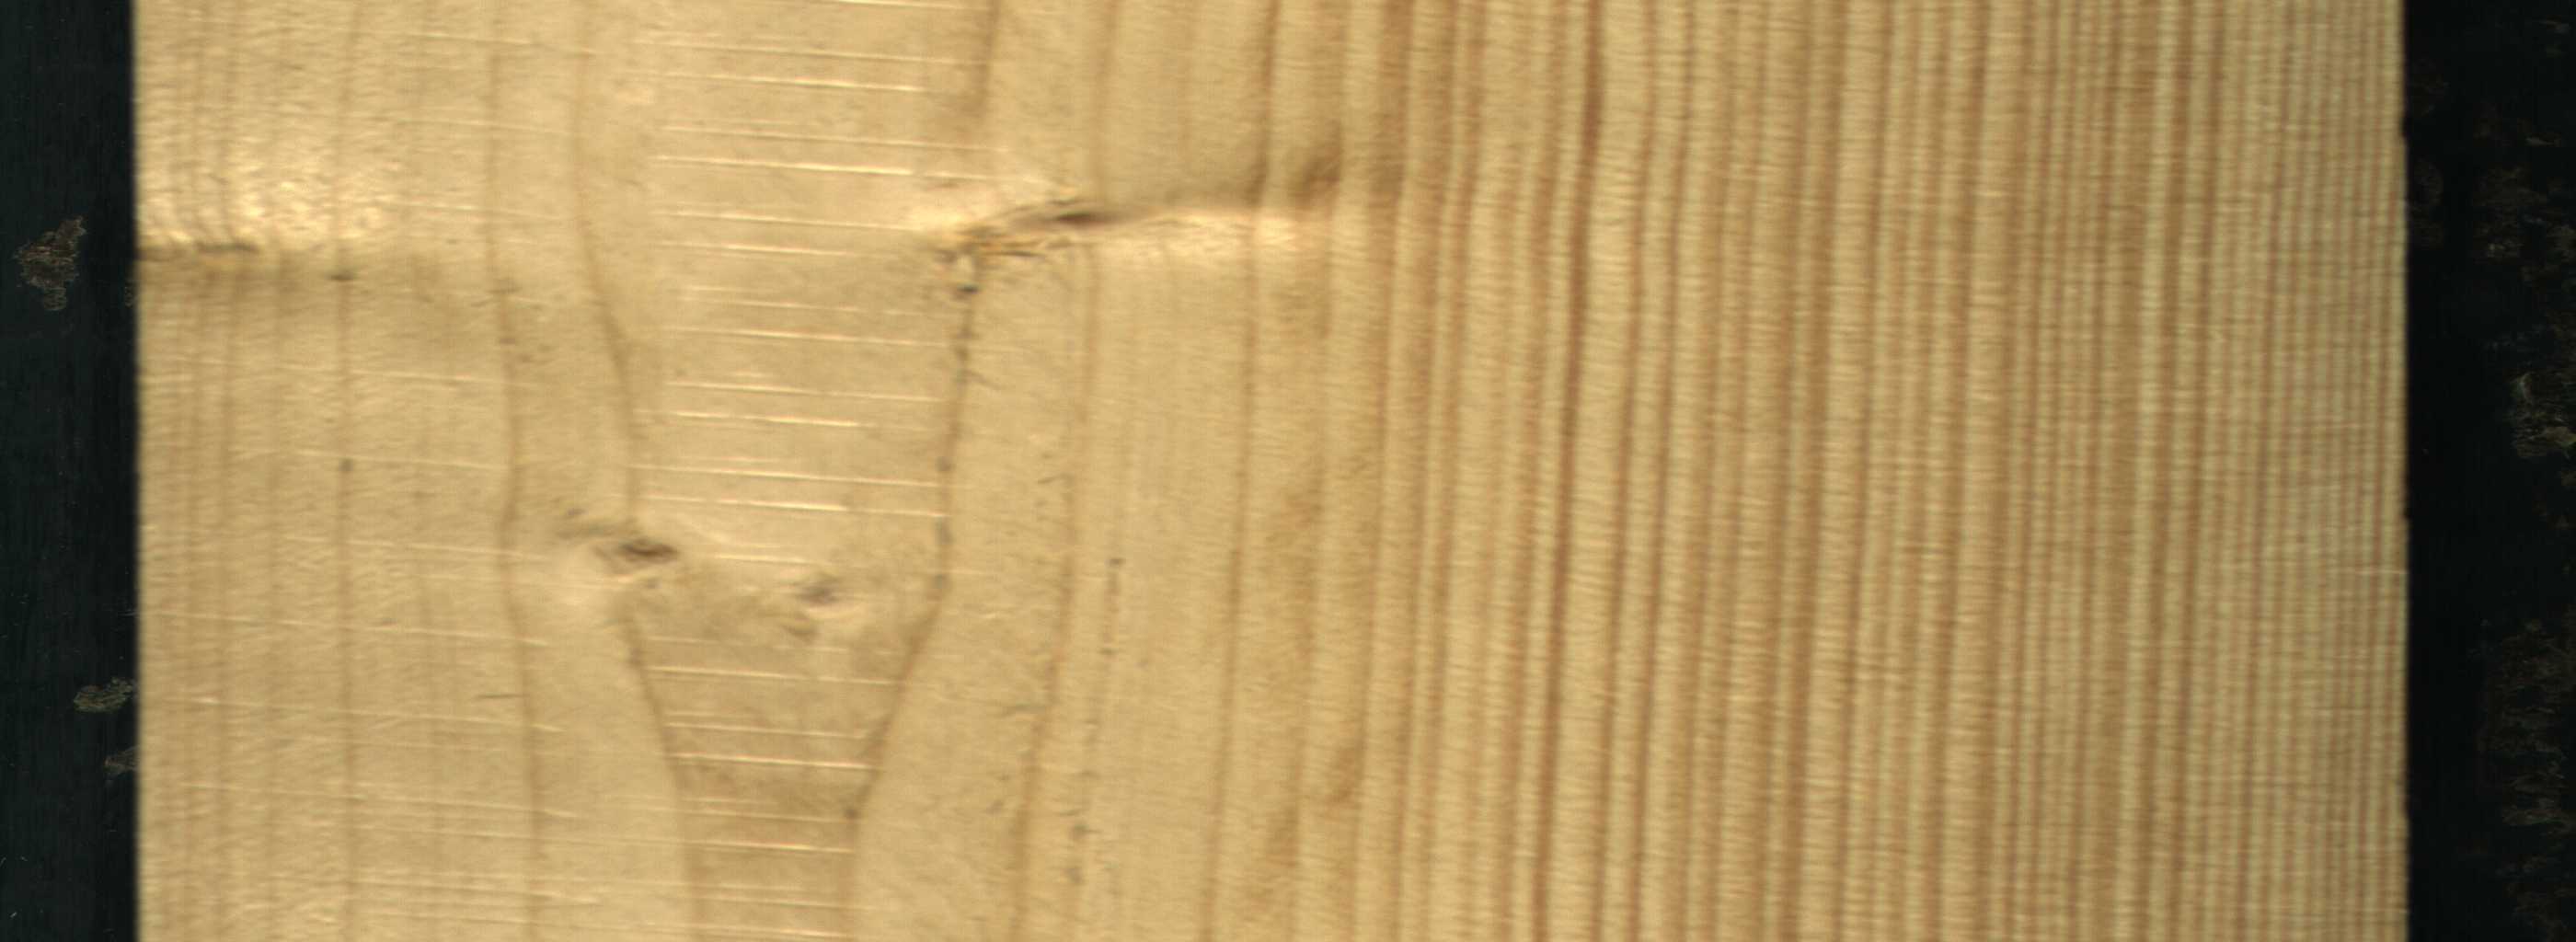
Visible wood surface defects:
Live_Knot
Live_Knot